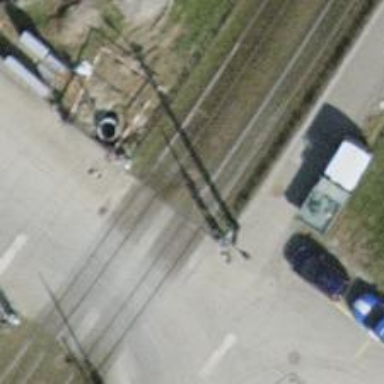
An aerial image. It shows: Crossing for the railway.